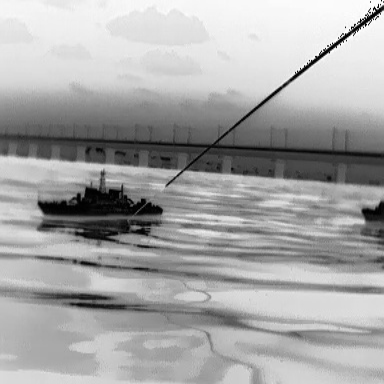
There are two warships in the infrared image.